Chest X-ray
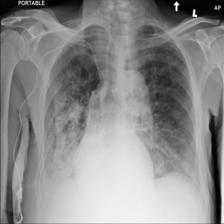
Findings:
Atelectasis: negative
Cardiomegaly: negative
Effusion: negative
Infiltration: negative
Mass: negative
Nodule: negative
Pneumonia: negative
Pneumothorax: negative
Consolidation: negative
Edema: negative
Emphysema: negative
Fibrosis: negative
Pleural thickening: negative
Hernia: negative